Question: Why do Nancy / xUnit tests in Visual Studio 11 depend on the Razor view engine? I am using the Nancy default view engine (SSVE). Do I need a different bootstrapper?
'''
[Fact]
public void Register_mentor_Should_redirect_to_mentor_home()
{
// Given
var bootstrapper = new DefaultNancyBootstrapper();
var browser = new Browser(bootstrapper);
//When
var response = browser.Post("/register", (with) =>
{
with.HttpRequest();
with.FormValue("role", "mentor");
});
// Then
response.ShouldHaveRedirectedTo("/mentor");
}
'''
I get the following exception

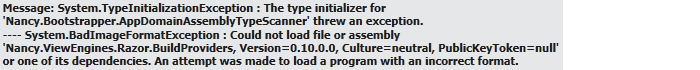
Answer: It doesn't. You are seeing that exception for two reasons
- You have installed the Nancy.ViewEngines.Razor nuget, which also includes Nancy.ViewEngines.Razor.BuildProviders.dll (as of Nancy 0.10). The dll is there to enable design-time intellisense for the Nancy razor engine. The file is copied to your in directory on each build, through a post-build event that the Nuget installs- The BadImageFormatException is because we had a bug in our project Nancy.ViewEngines.Razor.BuildProviders project which made it only target x86 systems. This has been addressed in the upcoming 0.11 release and is already checked into the master branch
So to fix this, remove the Nancy.ViewEngines.Razor nuget (you said you only used SSVE views) and every thing should work fine (uninstalling the nuget will also uninstall the post-build event hook)